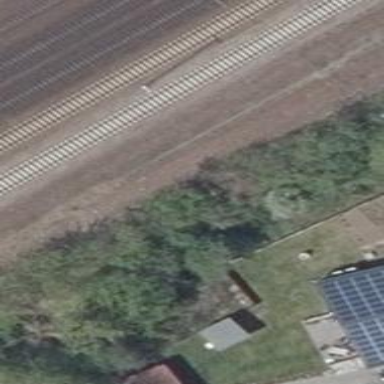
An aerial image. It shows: Railway switch.